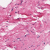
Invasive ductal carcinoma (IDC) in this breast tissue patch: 0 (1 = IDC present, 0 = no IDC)